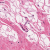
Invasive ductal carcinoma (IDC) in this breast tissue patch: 0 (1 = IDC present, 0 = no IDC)